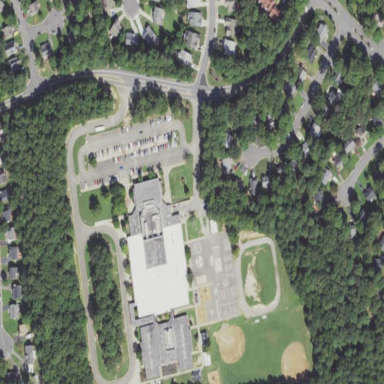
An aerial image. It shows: School.